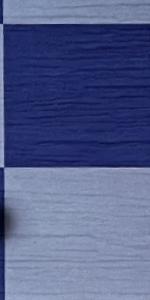
Label: Empty